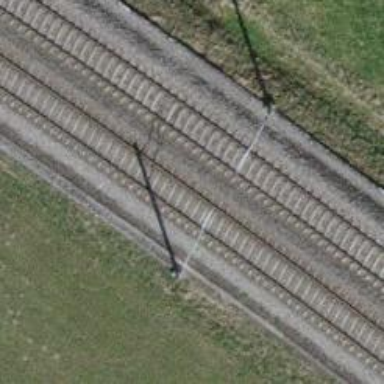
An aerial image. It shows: Single-track electrified railway with contact line.